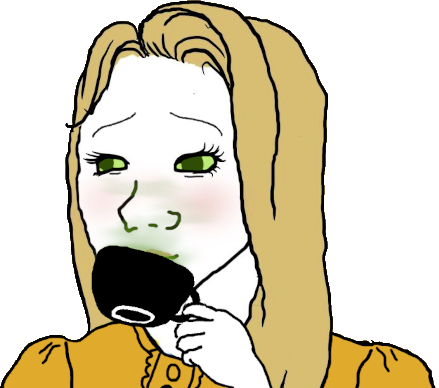
Label: 5_Trad_Wife